Interaction volume radius: 10 \u00c5
Interaction volume height: 10 \u00c5
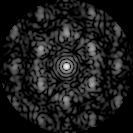
Disorder parameter: 0.5598